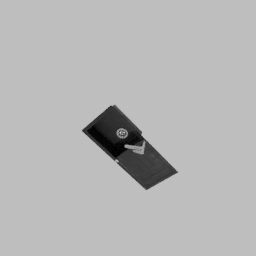
Label: appliances